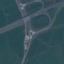
Land use / land cover class: Highway